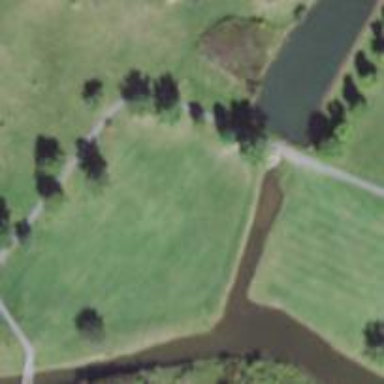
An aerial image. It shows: View of golf hole.